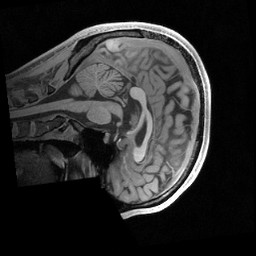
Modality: T1w
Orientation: sagittal
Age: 21
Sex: male
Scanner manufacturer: siemens
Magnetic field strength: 3 T
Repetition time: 2.4 s
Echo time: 0.00224 s